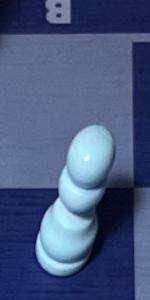
Label: Pawn_White